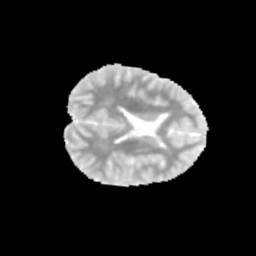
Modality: MD
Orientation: axial
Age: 12
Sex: male
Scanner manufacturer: siemens
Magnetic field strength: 3 T
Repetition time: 3.8 s
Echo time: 0.07 s